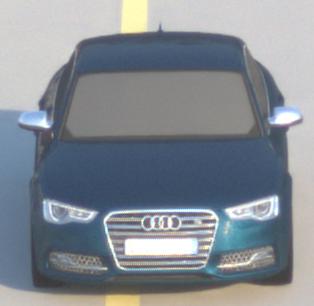
Make: Audi
Model: S5
Detailed model: F5
Model produced from: 2016
Model produced until: 2019
Doors: 2
Color: blue
Road condition: dry road
Daytime: sunrise or sunset
Contrast: medium contrast